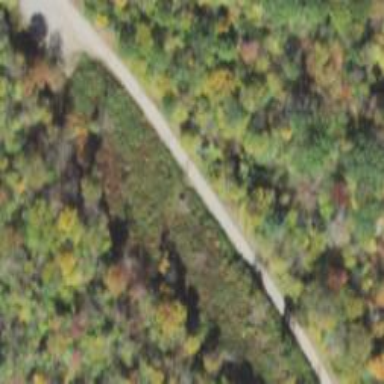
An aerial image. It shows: Abandoned railway track with grade 3 surface.